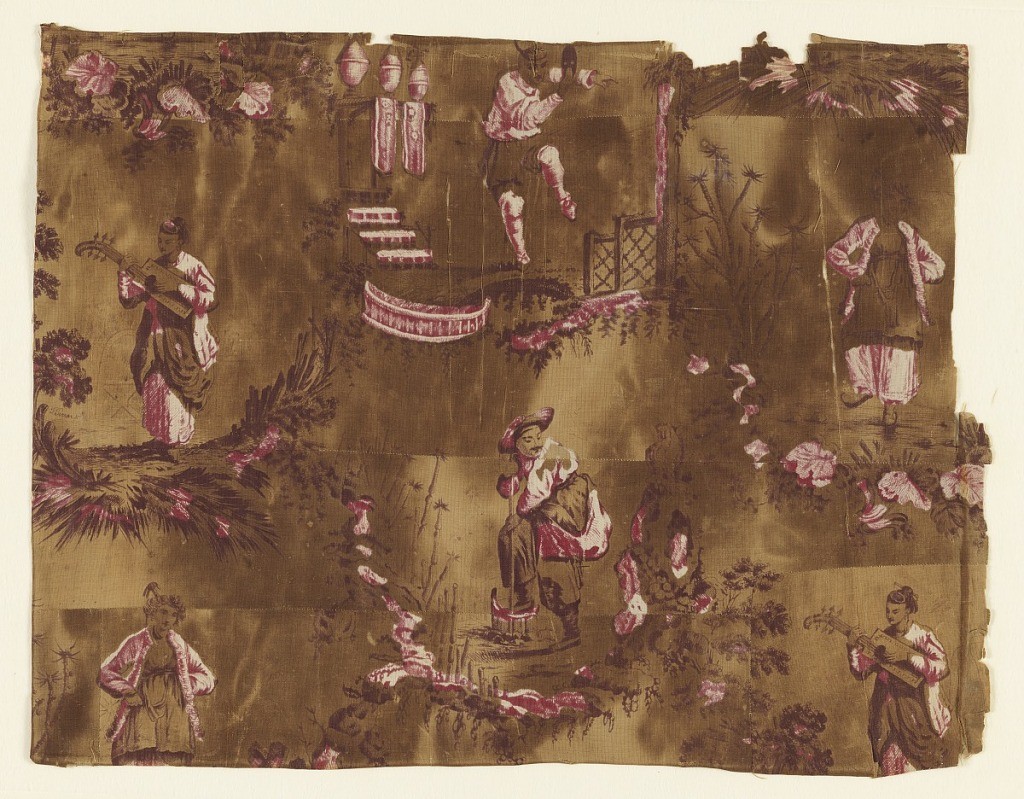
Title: Textile
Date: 19th century
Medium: cotton Technique: printed on plain weave
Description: Cotton ornamented with chinoiserie design in four scenes; a woman dancing, a woman musician, a man dancing, and man digging. Printed in red and two shades of brown.